Question: I have a problem. I want to use a LINQ query against this database:

A user can have many roles, and each role can have many items. If I had a username, I want to be able to find all the items associated with it. Which means I need to first find what roles that user has and then what items each of those roles has.
How do I go about this?
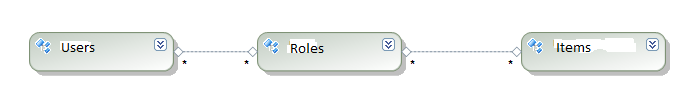
Answer: '''
var userItems = myUser.Roles.SelectMany(x=>x.Items);
'''